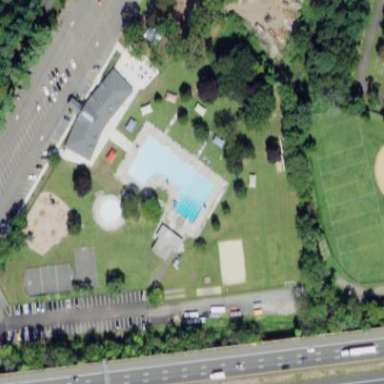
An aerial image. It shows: Recreation ground.